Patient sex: M
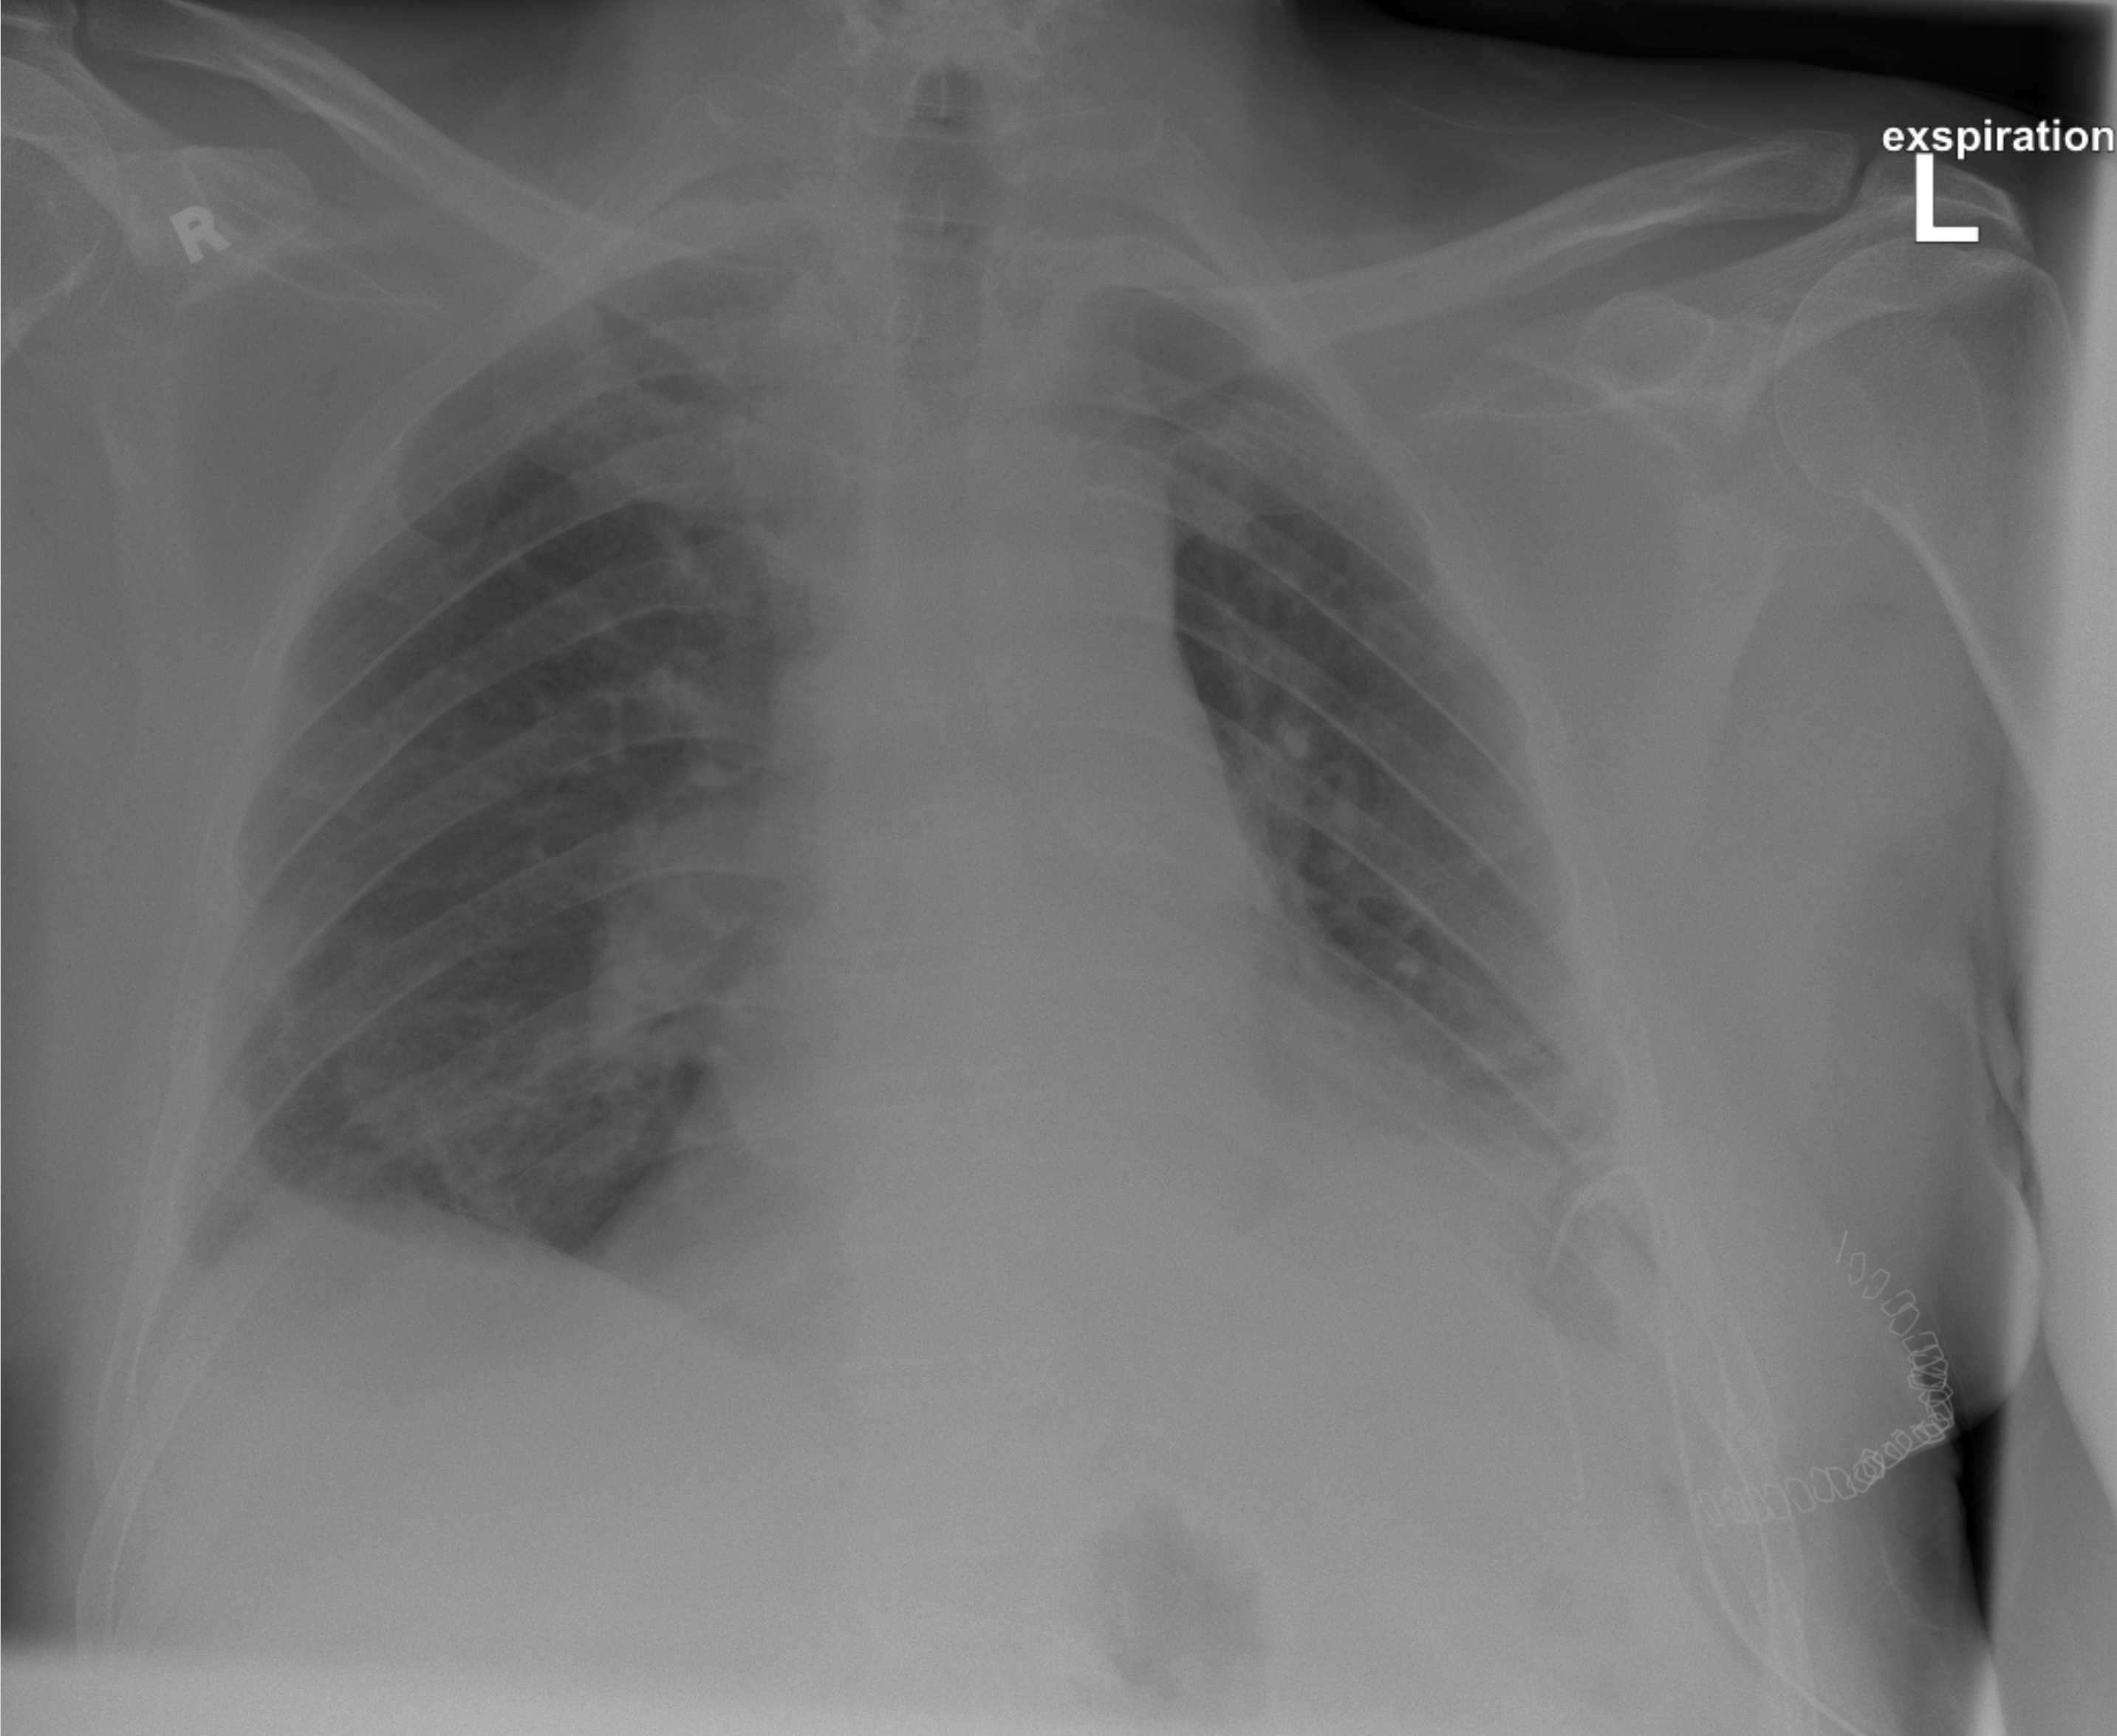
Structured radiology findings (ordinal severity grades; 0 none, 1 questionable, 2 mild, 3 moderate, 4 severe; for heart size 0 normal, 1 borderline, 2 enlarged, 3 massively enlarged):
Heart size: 0
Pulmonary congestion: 0
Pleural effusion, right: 2
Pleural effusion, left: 2
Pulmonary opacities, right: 0
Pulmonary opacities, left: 0
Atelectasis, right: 2
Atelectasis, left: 2